Question: Right Click -> New -> "NO JUNIT SHOWN"

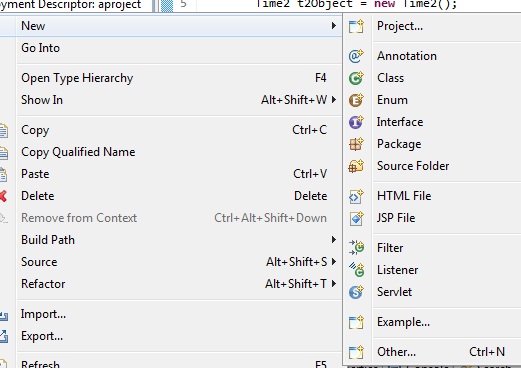
Answer: CLick on "New -> Other..." then chose category Java->JUnit and then select JUnit Test